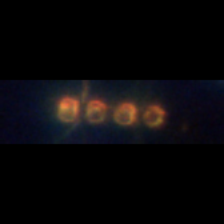
Taxon: Chaetoceros
Group: Diatoms